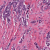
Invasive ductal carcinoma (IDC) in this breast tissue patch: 1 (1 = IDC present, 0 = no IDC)